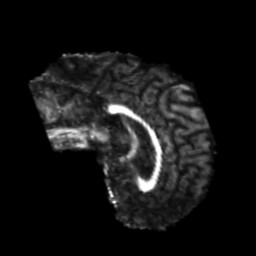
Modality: FA
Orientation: sagittal
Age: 21
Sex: male
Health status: healthy
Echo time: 0.074 s